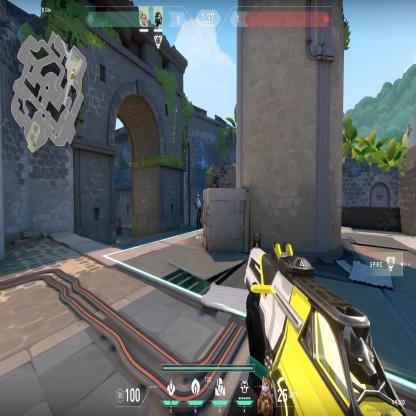
Label: teammate